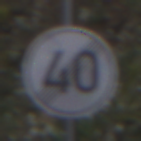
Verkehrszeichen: EndeGeschwindigkeit40
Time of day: MorningAfternoon
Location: Outdoor (Nature)
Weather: PartlyCloudy
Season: NotSpecified
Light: Natural